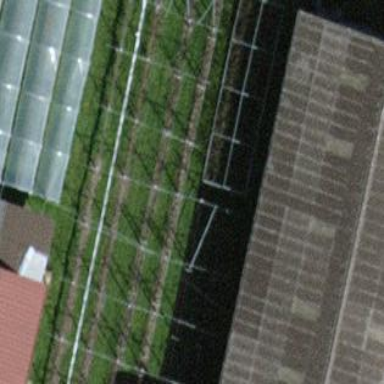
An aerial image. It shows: Greenhouse.